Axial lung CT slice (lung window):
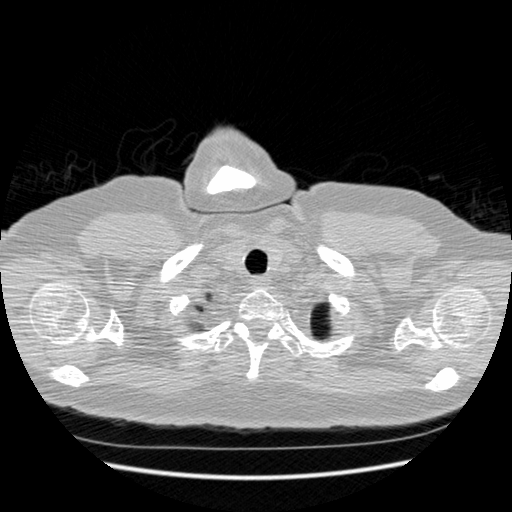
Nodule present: no